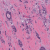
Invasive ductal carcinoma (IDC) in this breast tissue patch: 1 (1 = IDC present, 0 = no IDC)